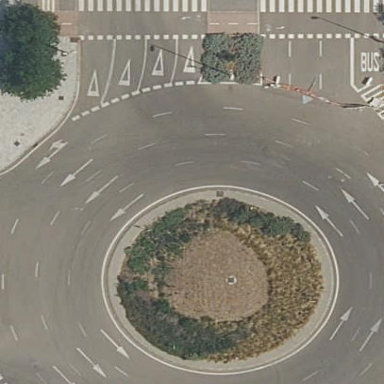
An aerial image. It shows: Residential road with roundabout.